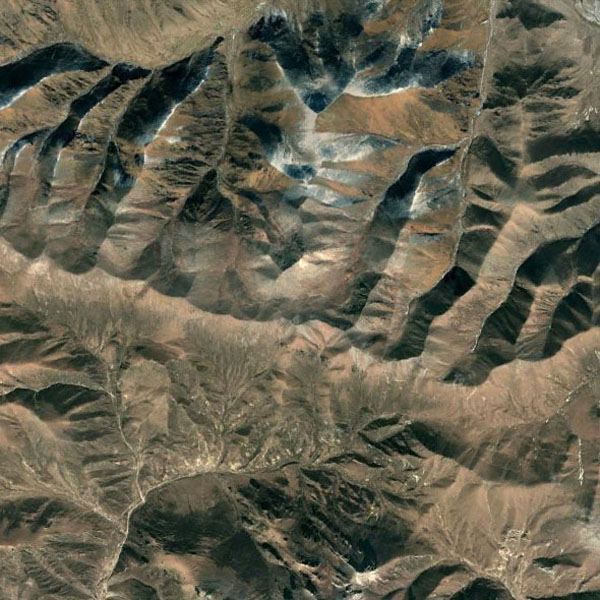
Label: Mountain